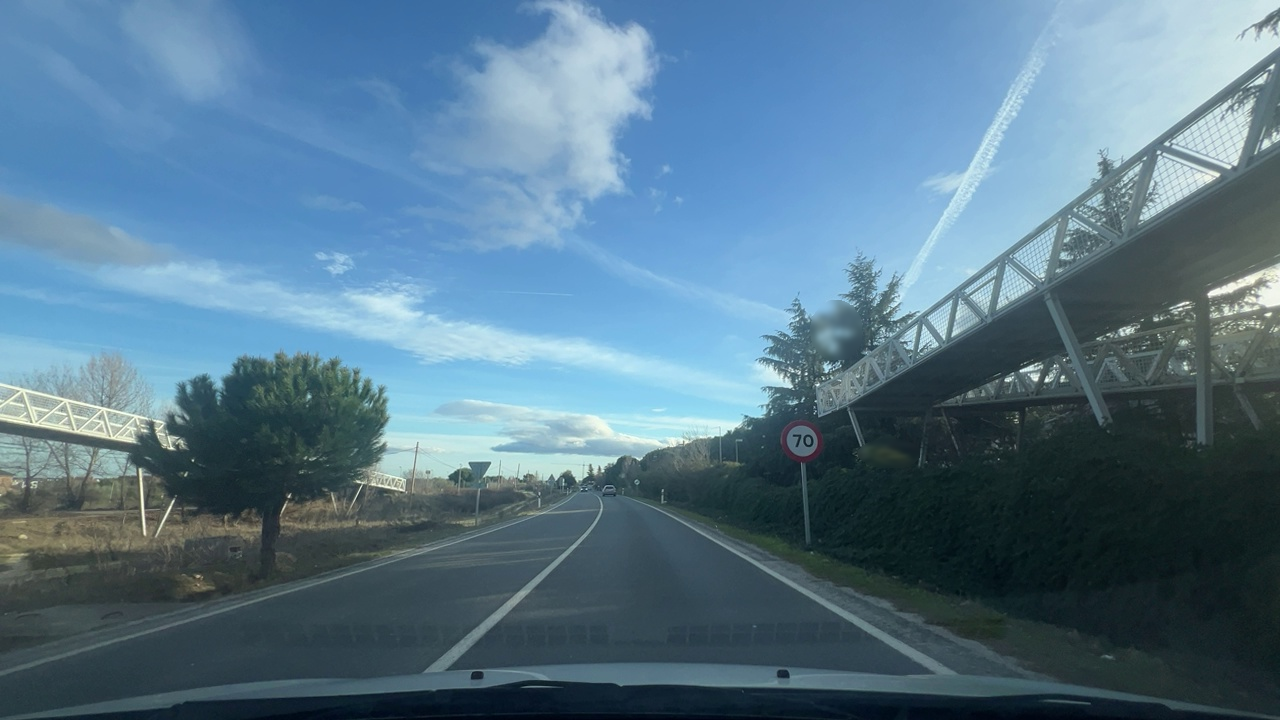
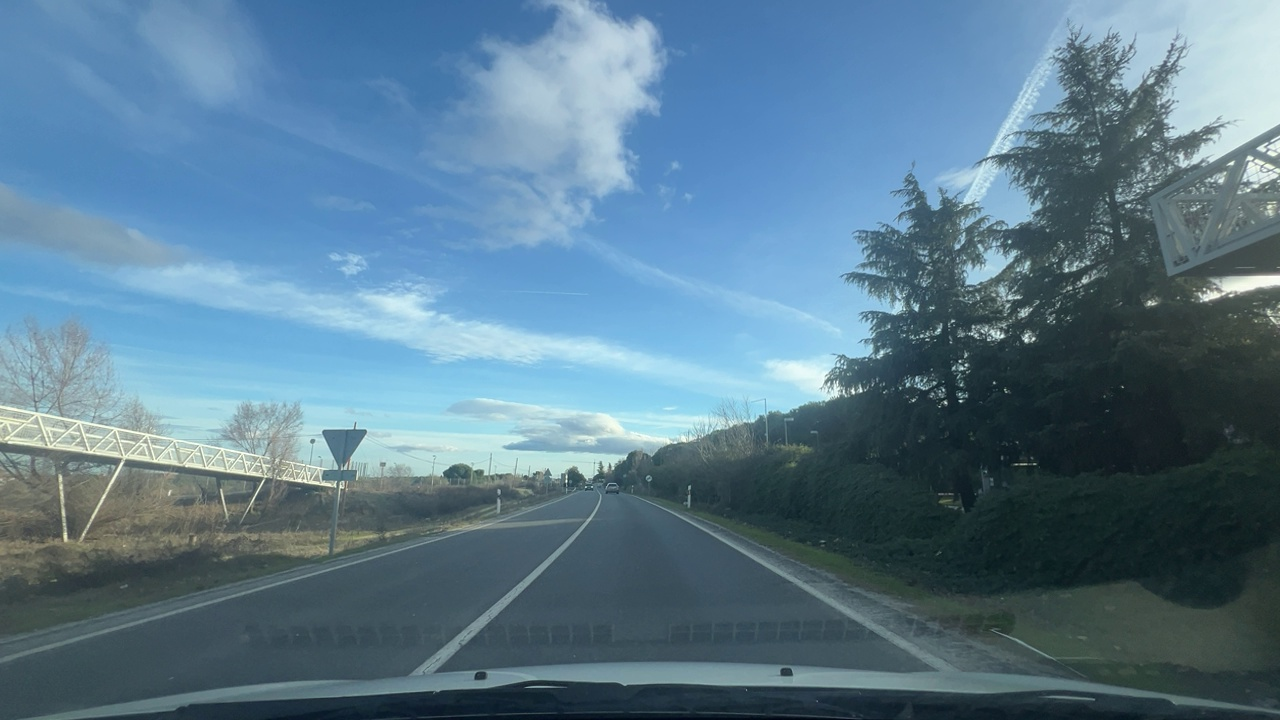
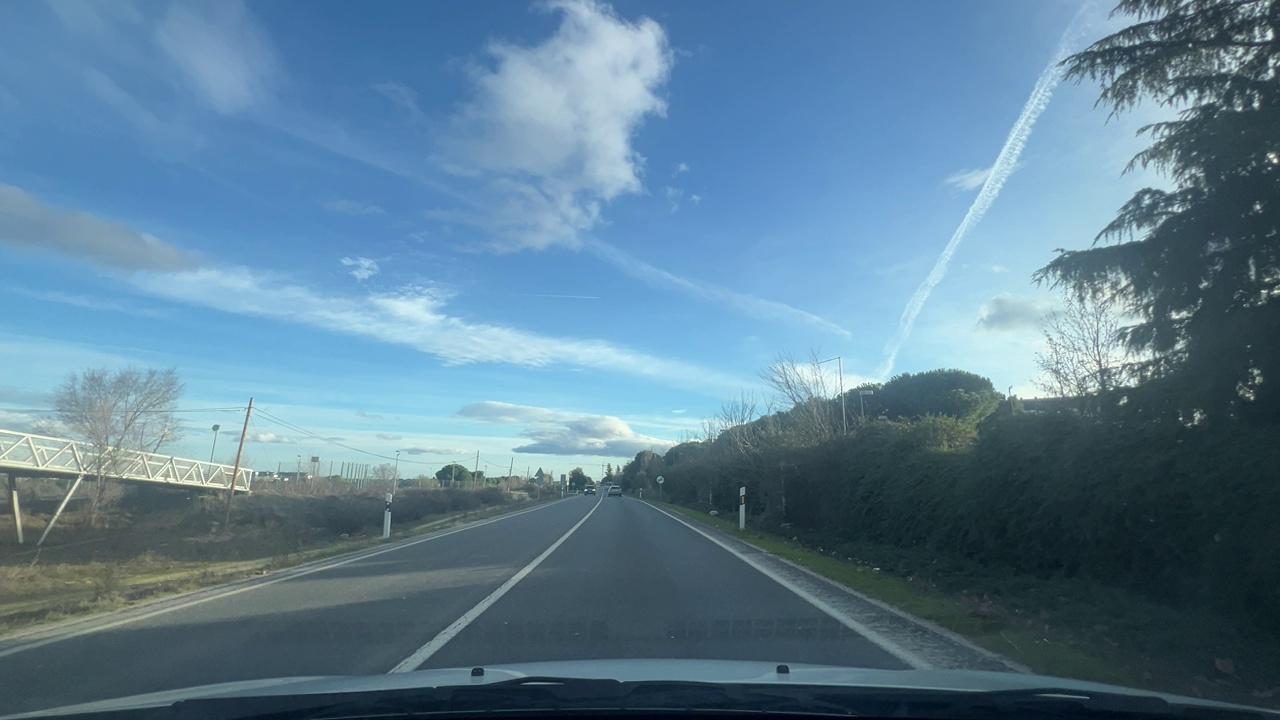
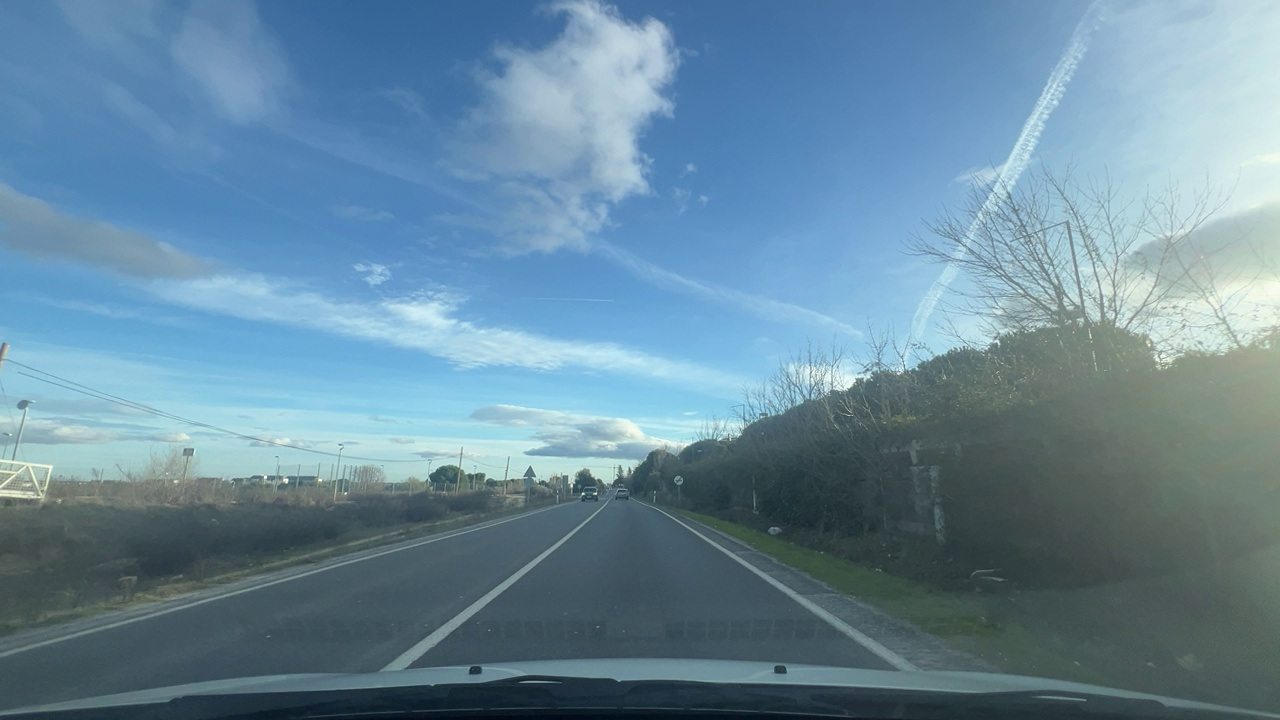
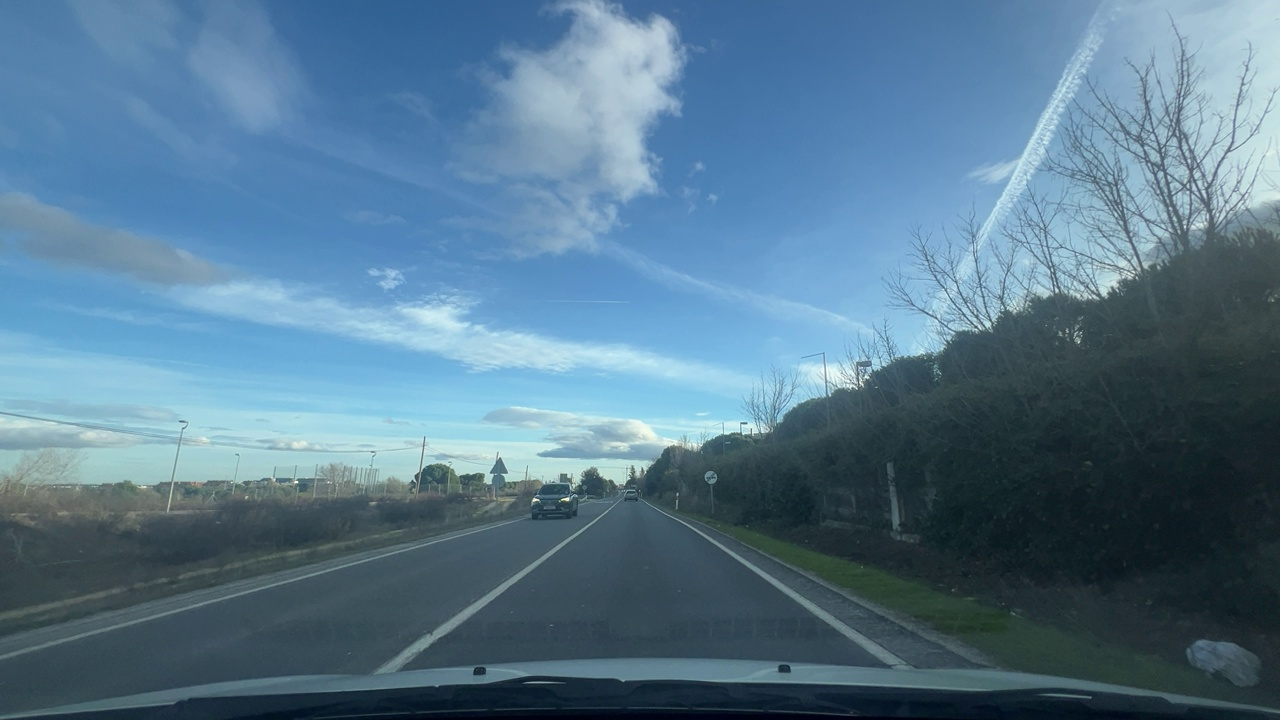
Situation: Speed limit adaptation
Question: Are multiple speed limit signs with different values visible?
Answer: No
Reasoning: Only one speed limit sign is visible ahead of the ego vehicle

Situation: Speed limit adaptation
Question: Is there a speed limit sign regulating the ego lane?
Answer: Yes
Reasoning: A speed limit sign is positioned on the roadside facing the ego direction of travel.

Situation: Speed limit adaptation
Question: What speed value is displayed on the visible speed limit sign?
Answer: 70
Reasoning: The visible speed limit sign displays 70 km/h.

Situation: Speed limit adaptation
Question: Is the ego vehicle traveling on a highway?
Answer: No
Reasoning: The ego vehicle is travelling in an interurban road with one lane and lower speed limits

Situation: Speed limit adaptation
Question: Is the ego vehicle entering or exiting a highway?
Answer: No
Reasoning: There are no highway entries or exits visible

Situation: Speed limit adaptation
Question: Are speed bumps, crosswalks, or construction-related obstacles present in the ego lane?
Answer: No
Reasoning: There are no speed bumps, crosswalks, or construction-related obstacles present in the ego lane